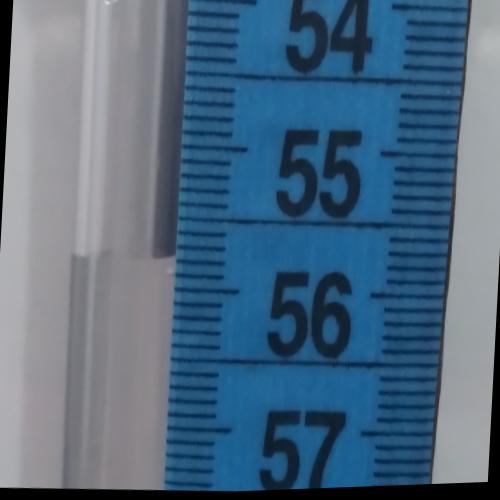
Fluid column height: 55.8 cm